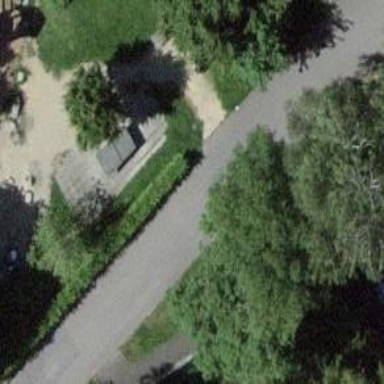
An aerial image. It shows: Bench.